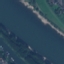
Land use / land cover: River